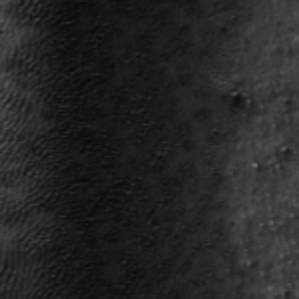
Label: frost